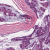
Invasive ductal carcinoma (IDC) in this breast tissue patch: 1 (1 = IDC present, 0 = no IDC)